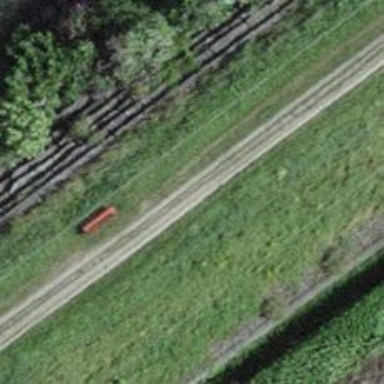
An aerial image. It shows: Red bench.